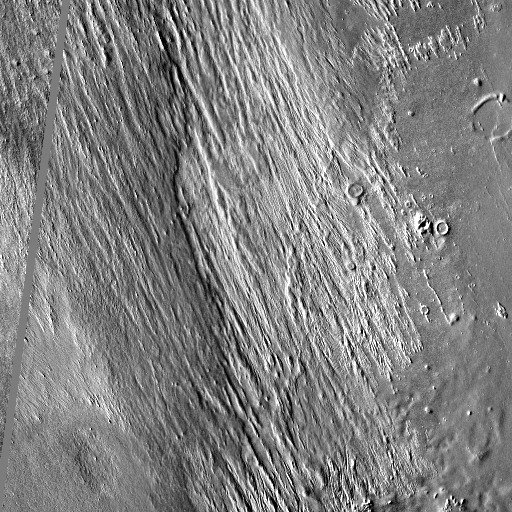
Crater classes present: Background, Other, Buried